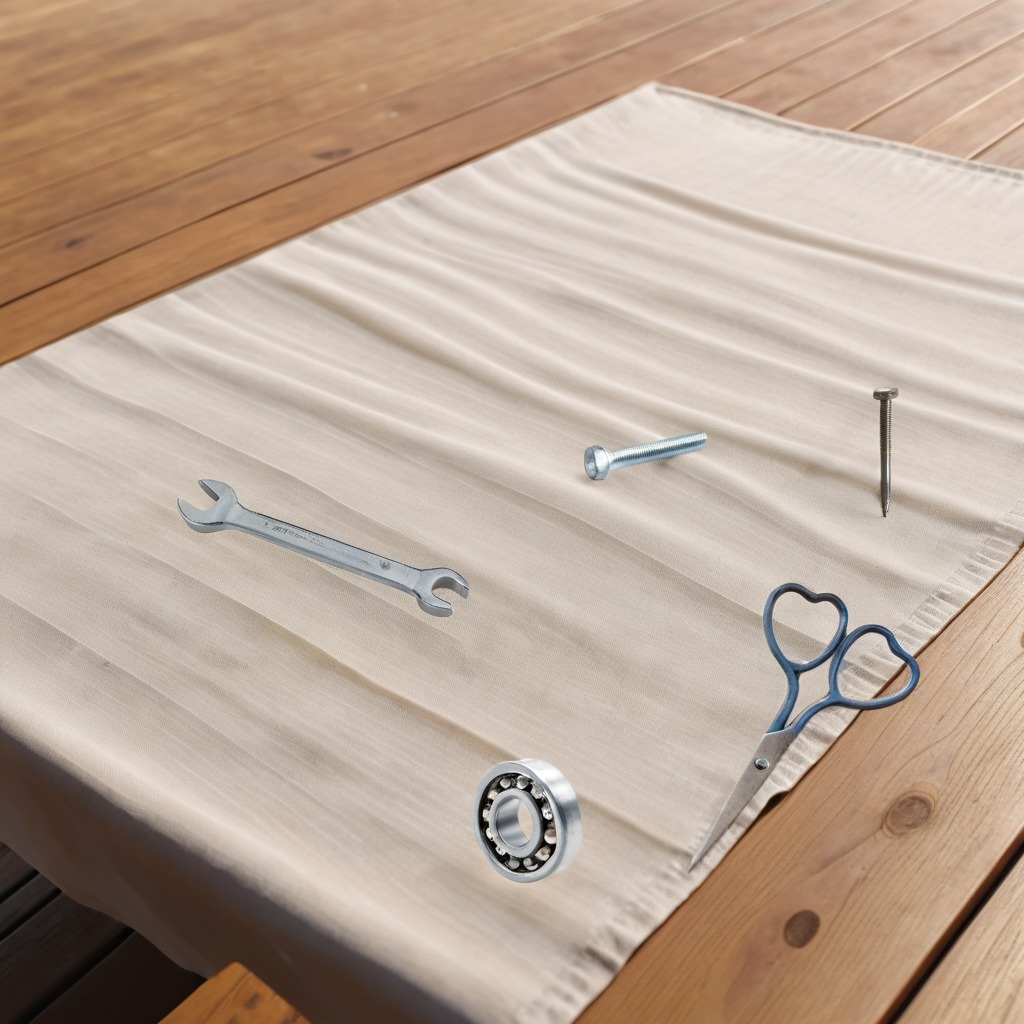
A ball bearing, a machine screw, an iron nail, a pair of scissors, and a wrench are lying on the wooden table.